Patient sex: M
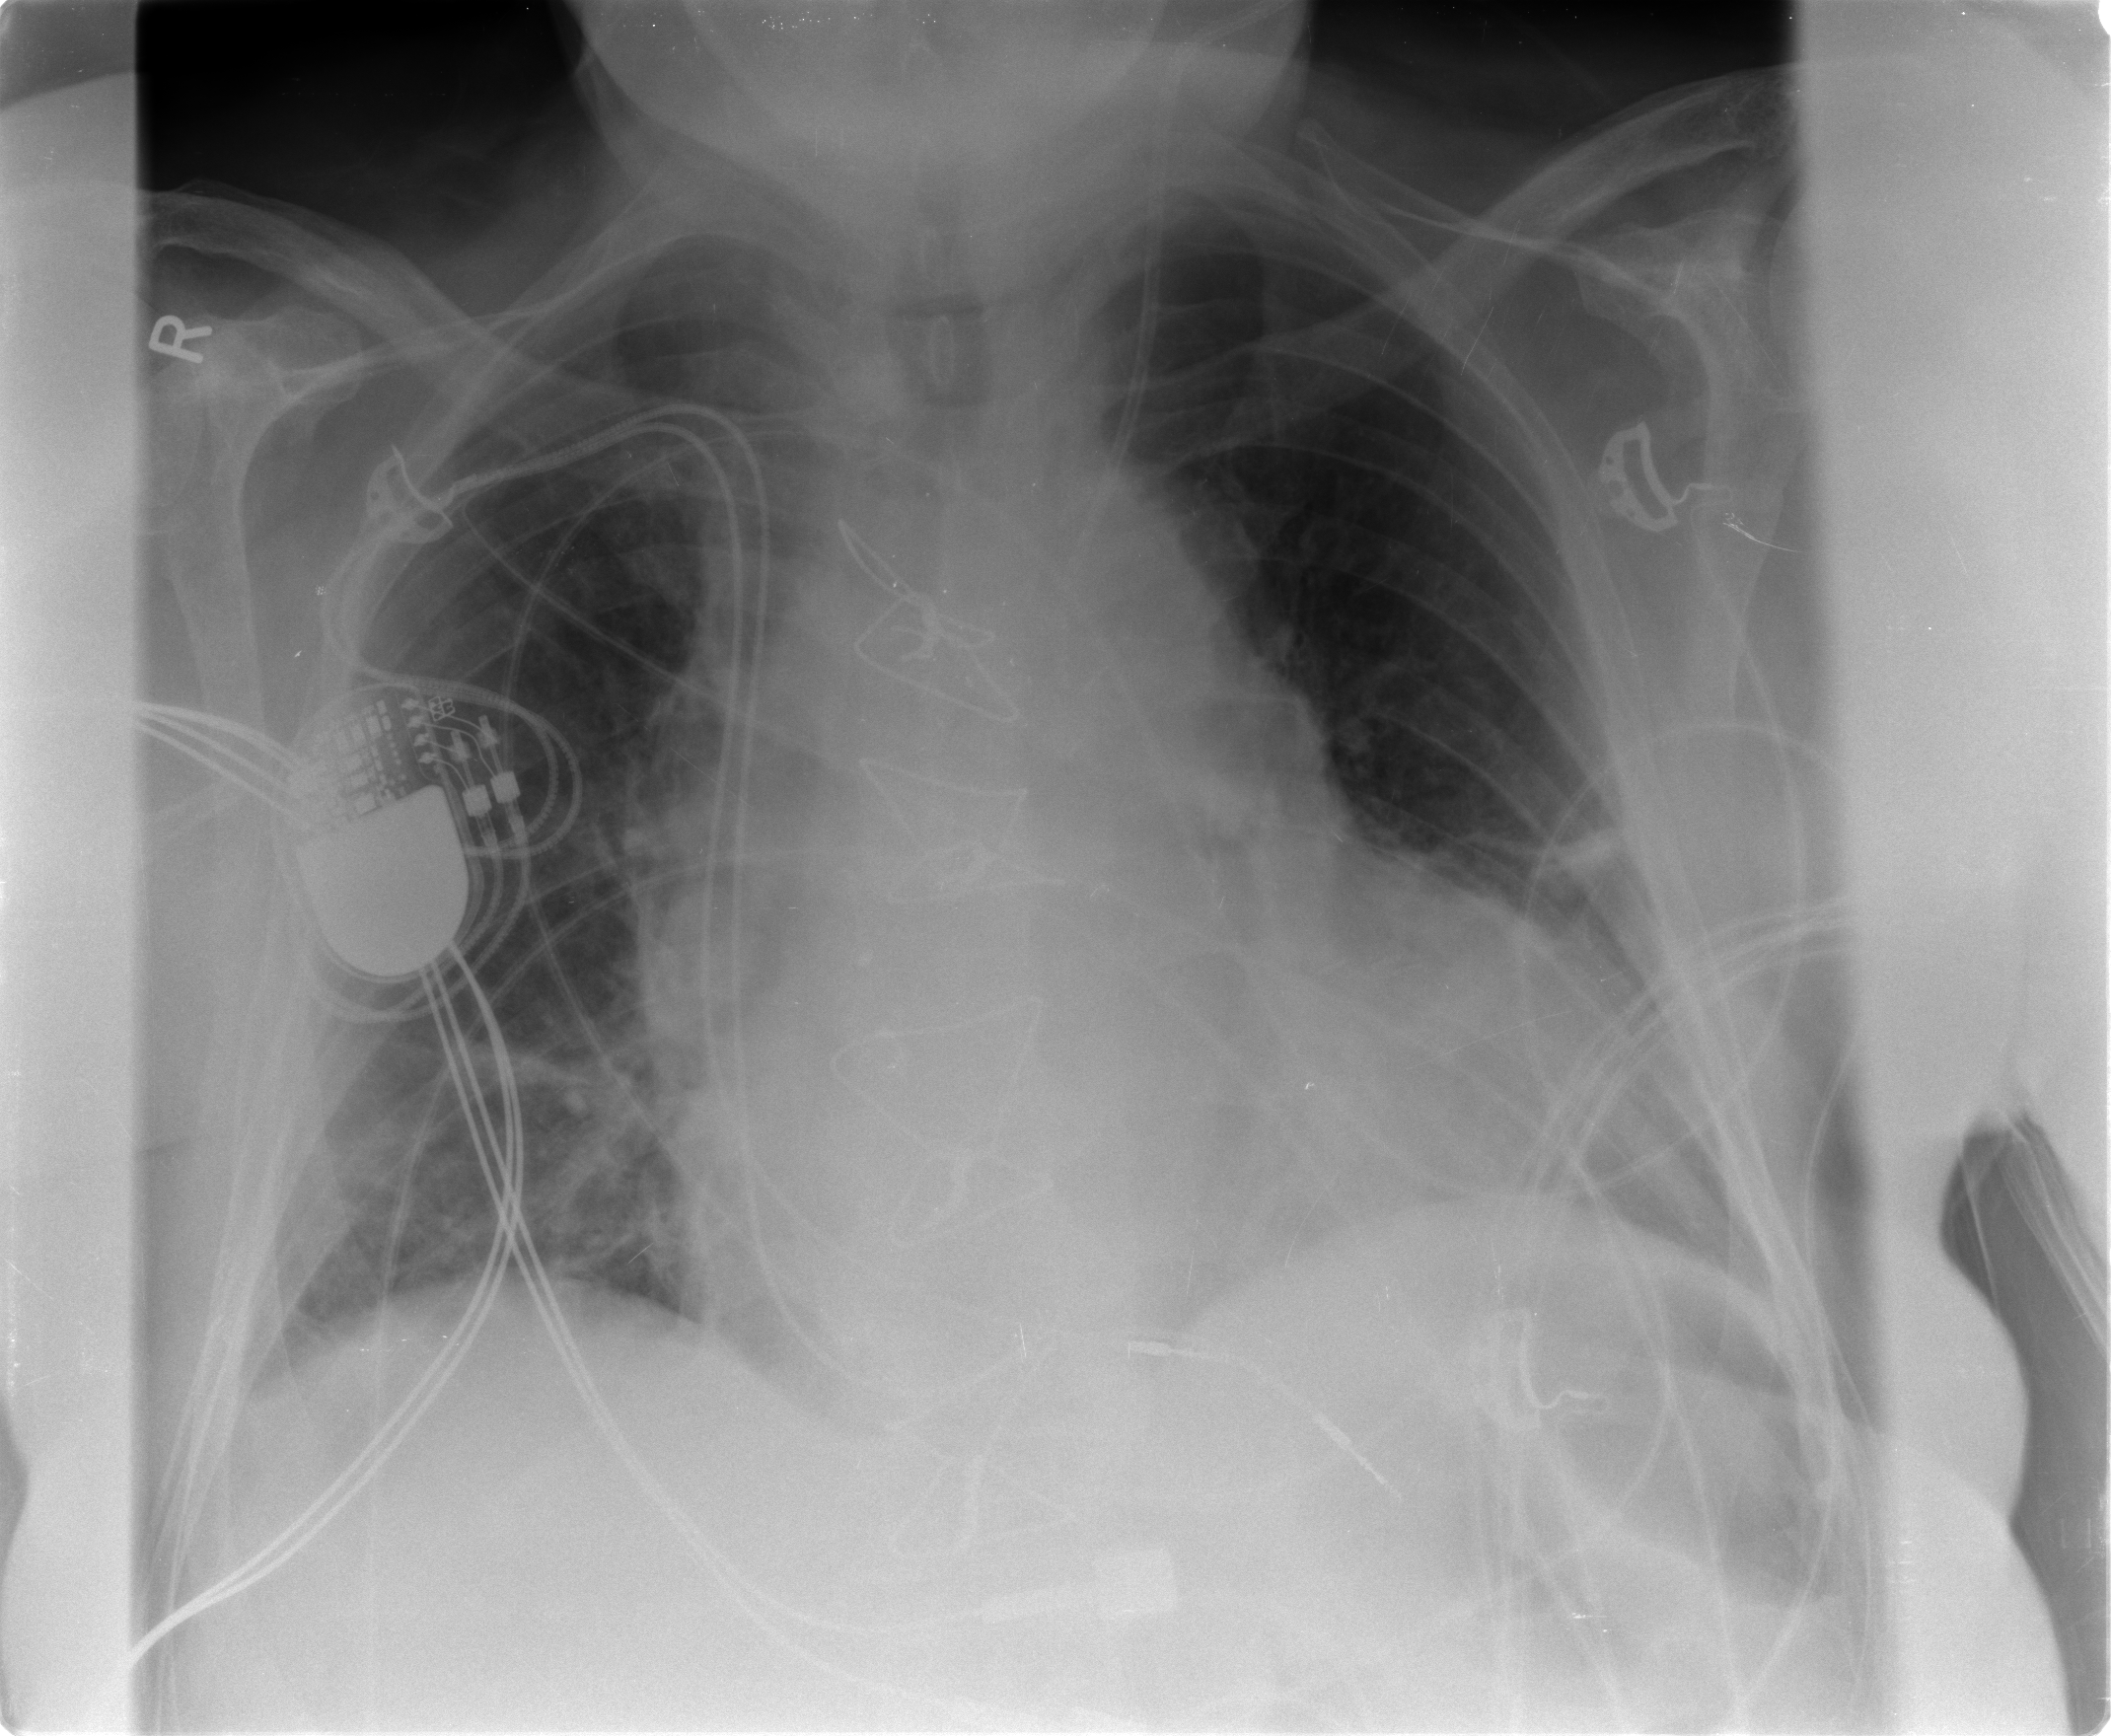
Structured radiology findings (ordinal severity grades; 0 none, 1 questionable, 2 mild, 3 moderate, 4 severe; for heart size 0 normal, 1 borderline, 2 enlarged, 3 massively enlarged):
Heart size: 1
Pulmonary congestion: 1
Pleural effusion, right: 0
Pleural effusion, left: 0
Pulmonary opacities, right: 0
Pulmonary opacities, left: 0
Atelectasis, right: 2
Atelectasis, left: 2